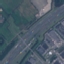
Land use / land cover: Highway